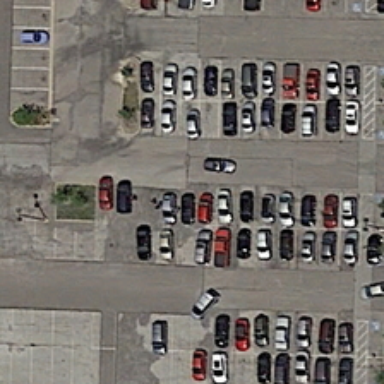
Many cars are in a parking lot with several green trees .